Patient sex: M
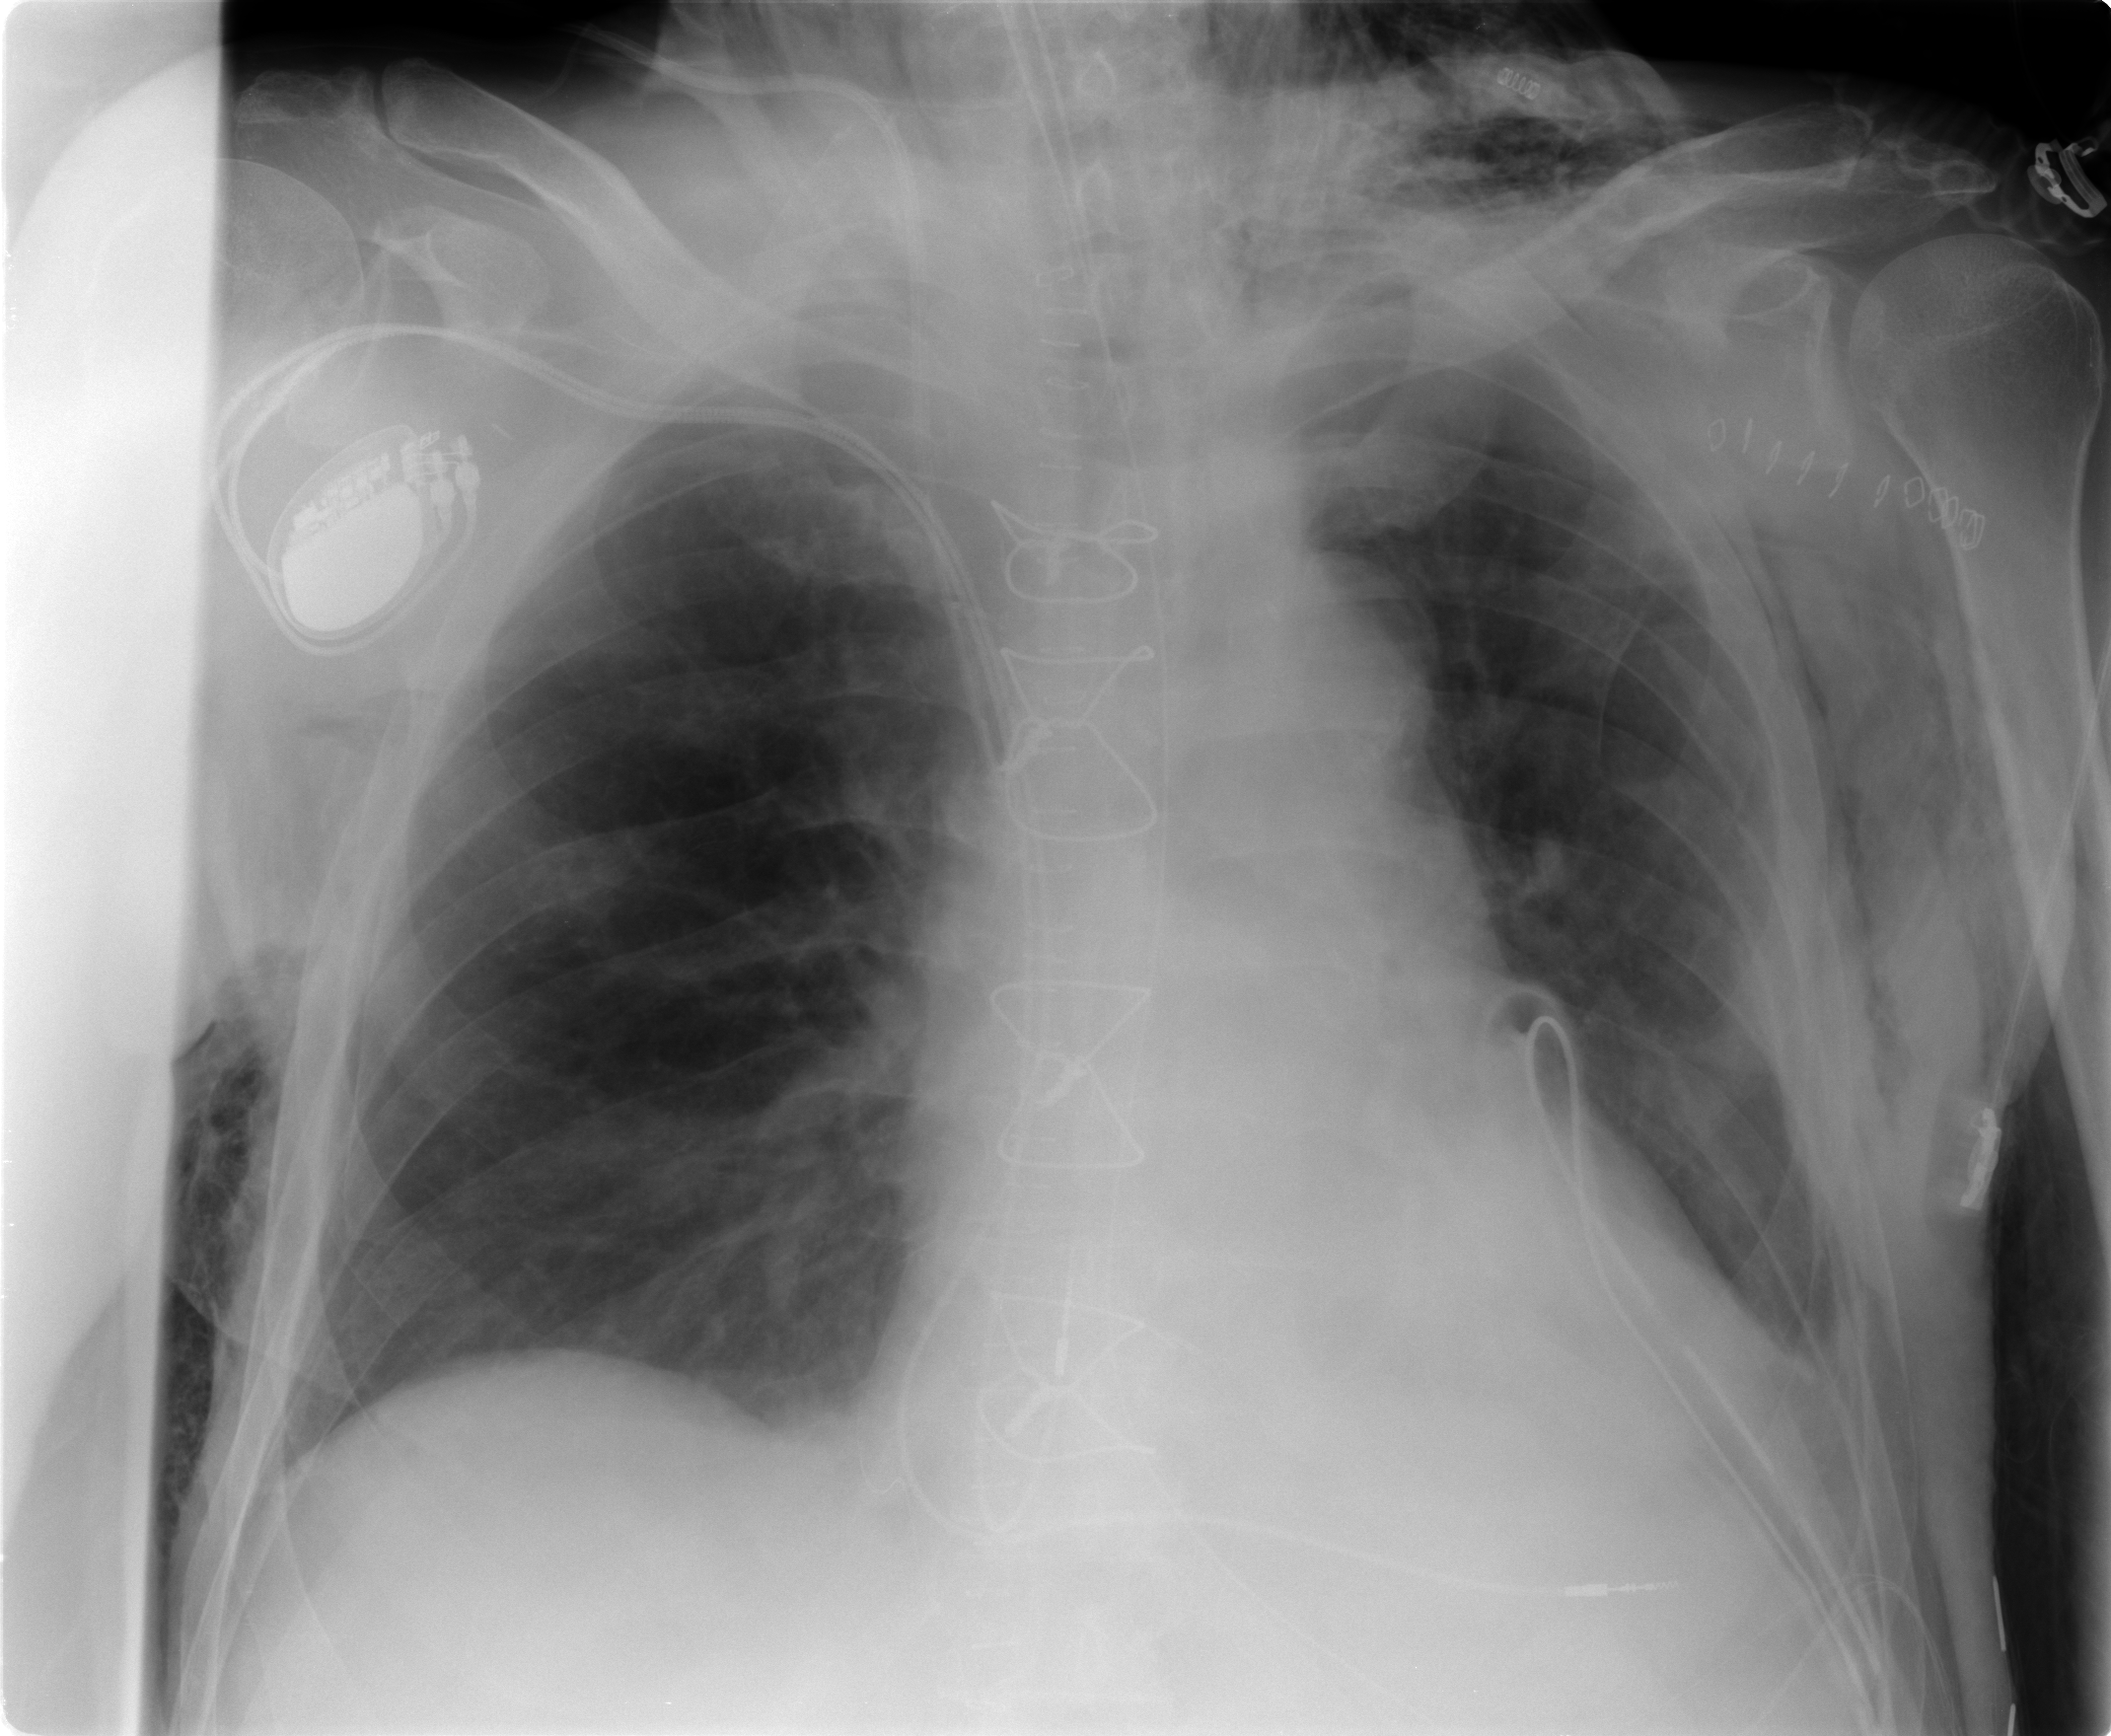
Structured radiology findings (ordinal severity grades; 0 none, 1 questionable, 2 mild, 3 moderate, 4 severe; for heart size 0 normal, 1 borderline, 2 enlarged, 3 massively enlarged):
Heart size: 2
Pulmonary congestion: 2
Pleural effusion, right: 0
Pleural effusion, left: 0
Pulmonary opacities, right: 0
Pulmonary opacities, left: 0
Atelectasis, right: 2
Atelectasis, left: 2